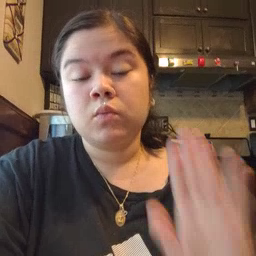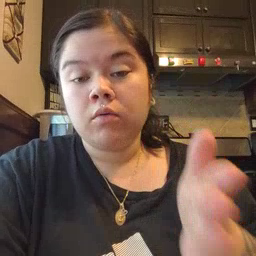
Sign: will